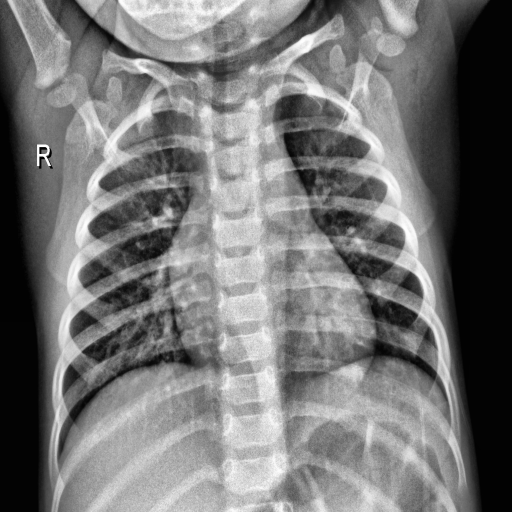
Finding: NORMAL